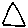
Label: triangle